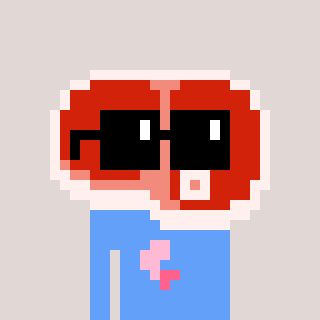
a pixel art character with square black sunglasses, a steak-shaped head and a blue-colored body on a warm background